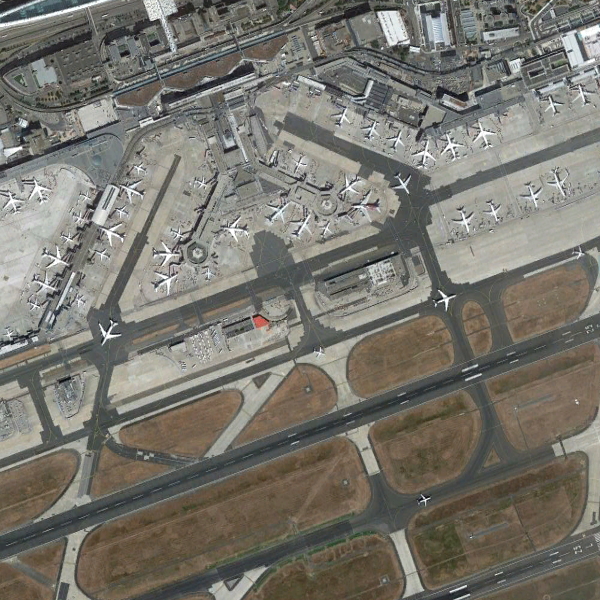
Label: Airport